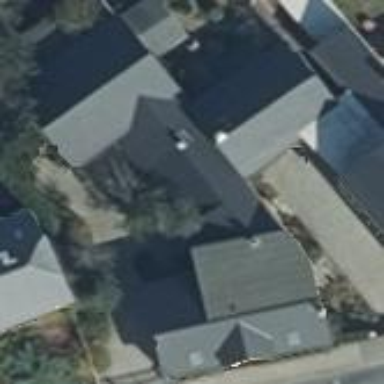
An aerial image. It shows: Simple house.